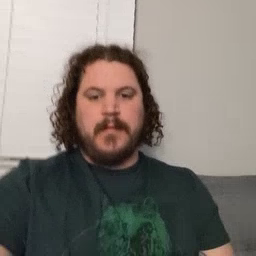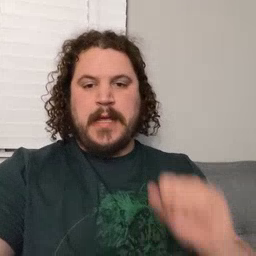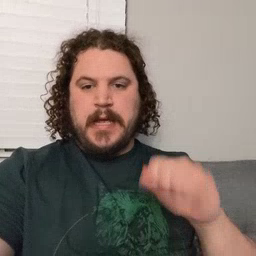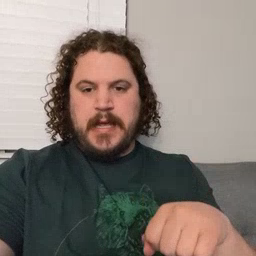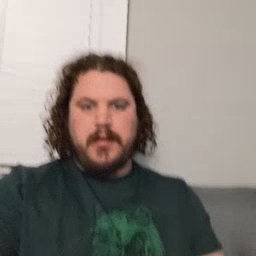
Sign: can